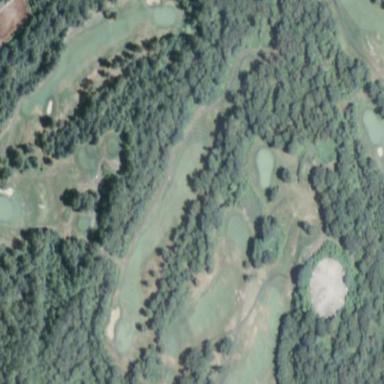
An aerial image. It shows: Golf course.